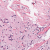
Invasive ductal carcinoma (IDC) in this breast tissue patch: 0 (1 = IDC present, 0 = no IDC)